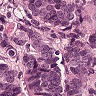
Metastatic tissue present: yes